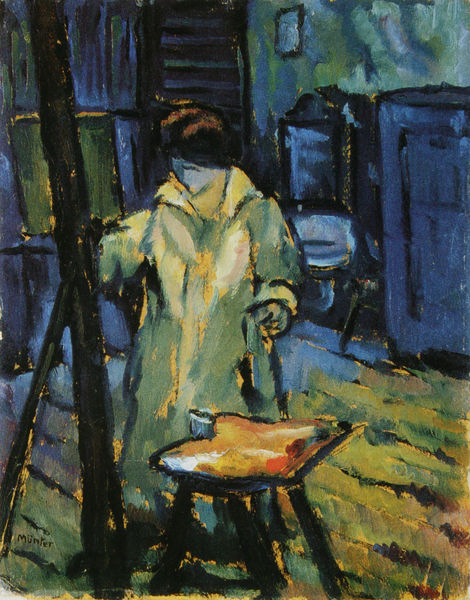
Titel: Selbstporträt
Künstler: Gabriele Münter
Institution: (Privatsammlung)
Schlagwörter: blau, hand, kopf, gelb, grün, fenster, frau, holz, hut, nacht, orange, schwarz, stuhl, expressionismus, bart, mütze, wand, bild, bildnis, spiegel, boden, mantel, arbeit, beine, schrank, fußboden, abstrakt, farben, farbe, van gogh, dielen, hocker, schemel, leiter, treppe, holzboden, kopftuch, atelier, maler, malerin, staffelei, holzdielen, selbstporträt, fensterladen, gogh, künstler, bläulich, kittel, leinwand, künstlerin, malen, palette, pinsel, kasten, komode, selbstportrait, hochkant, blauer reiter, gabriele münter, scharnk, waschbecken, franz marc, altelier, atelhocker